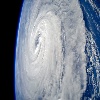
Label: cloud